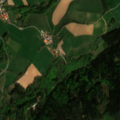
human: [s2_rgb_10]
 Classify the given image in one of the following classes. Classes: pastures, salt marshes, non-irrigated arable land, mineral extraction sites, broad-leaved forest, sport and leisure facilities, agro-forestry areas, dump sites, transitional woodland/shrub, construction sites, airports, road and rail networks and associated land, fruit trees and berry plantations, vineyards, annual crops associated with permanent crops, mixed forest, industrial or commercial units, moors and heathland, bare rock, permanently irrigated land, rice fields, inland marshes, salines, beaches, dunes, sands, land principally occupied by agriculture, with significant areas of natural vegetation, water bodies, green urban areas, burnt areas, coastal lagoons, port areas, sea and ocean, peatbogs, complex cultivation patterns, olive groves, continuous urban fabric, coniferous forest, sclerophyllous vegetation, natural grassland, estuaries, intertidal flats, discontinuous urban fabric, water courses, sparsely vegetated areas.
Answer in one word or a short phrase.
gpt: complex cultivation patterns, broad-leaved forest, mixed forest